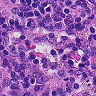
Metastatic tissue present: no